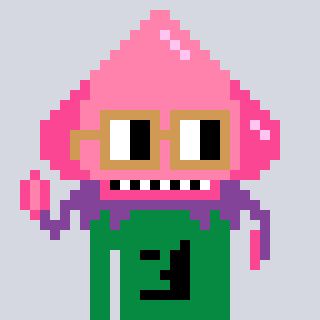
a pixel art character with square brown glasses, a squid-shaped head and a green-colored body on a cool background